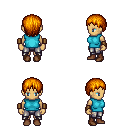
a pixel art fantasy rpg character, female body template, human, tanned skin, teal sleeveless shirt, metal pants, dark blonde plain hairstyle, leather bracers, brown shoes, four views (front, back, left, right), 2x2 character sprite sheet, small pixel art, hard edges, no anti-aliasing